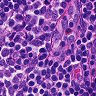
Metastatic tissue present: no